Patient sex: M
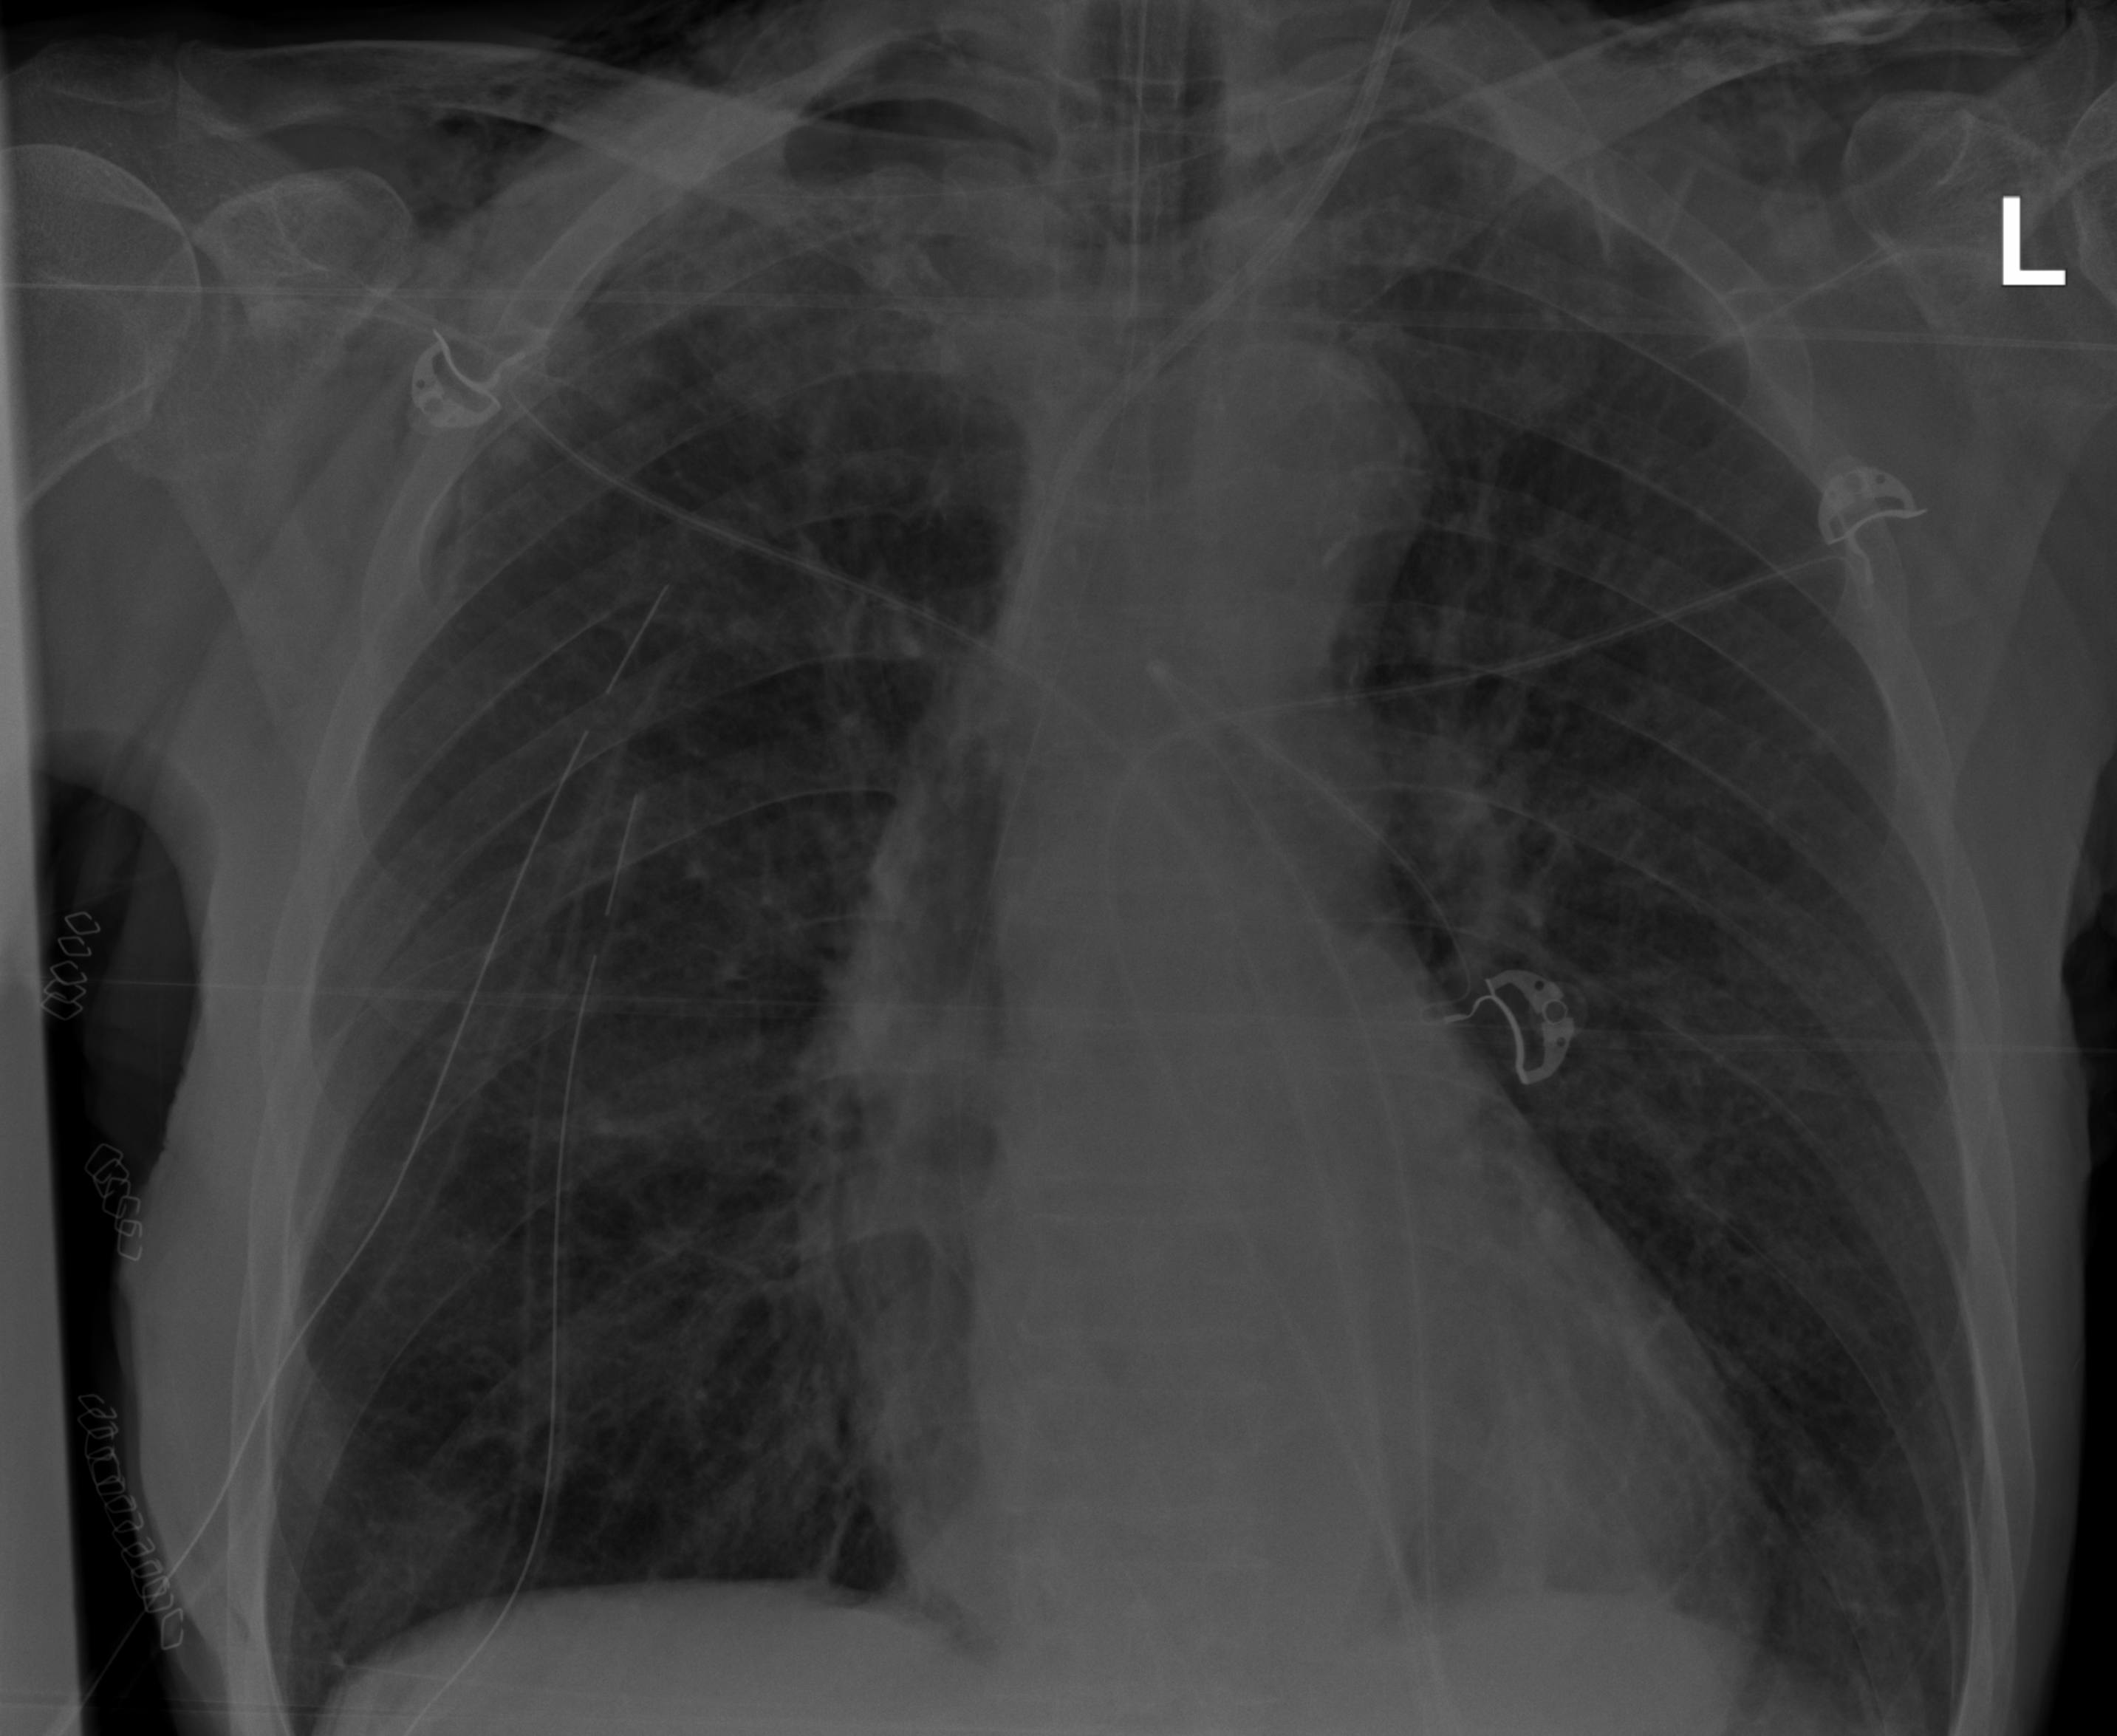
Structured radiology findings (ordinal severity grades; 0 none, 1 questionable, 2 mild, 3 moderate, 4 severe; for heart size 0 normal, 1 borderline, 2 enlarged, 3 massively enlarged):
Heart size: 0
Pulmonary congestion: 0
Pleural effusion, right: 0
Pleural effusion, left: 0
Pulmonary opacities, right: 0
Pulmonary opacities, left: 0
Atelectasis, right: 2
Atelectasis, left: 0